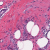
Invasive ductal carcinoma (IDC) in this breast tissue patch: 0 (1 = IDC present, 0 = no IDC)